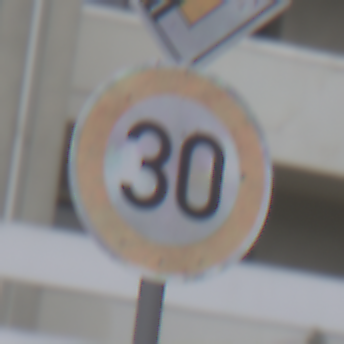
Verkehrszeichen: Geschwindigkeit30
Zusatzzeichen oben: EndeVorfahrtsstrasse
Umgebung: Outdoor, Urban
Tageszeit: Midday
Wetter: Overcast
Licht: Natural
Jahreszeit: NotSpecified
Kontrast: LowContrast